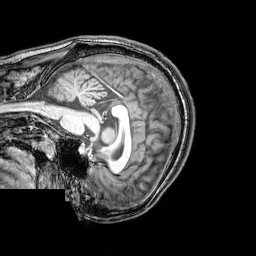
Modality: T1w
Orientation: sagittal
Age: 20
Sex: male
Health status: healthy
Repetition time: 0.081 s
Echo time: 0.037 s